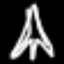
Label: The Eiffel Tower